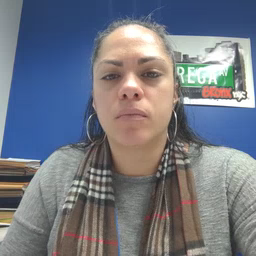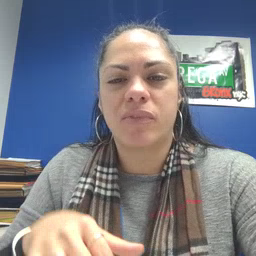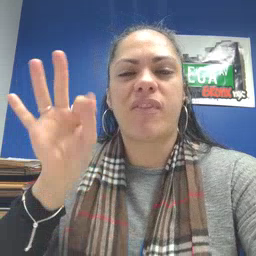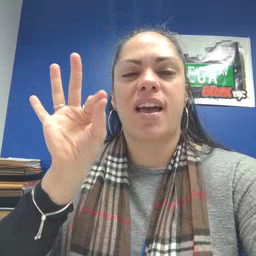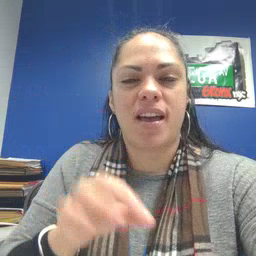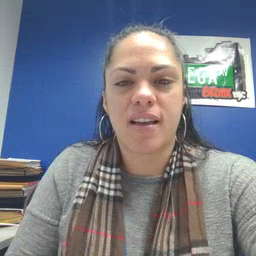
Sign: find